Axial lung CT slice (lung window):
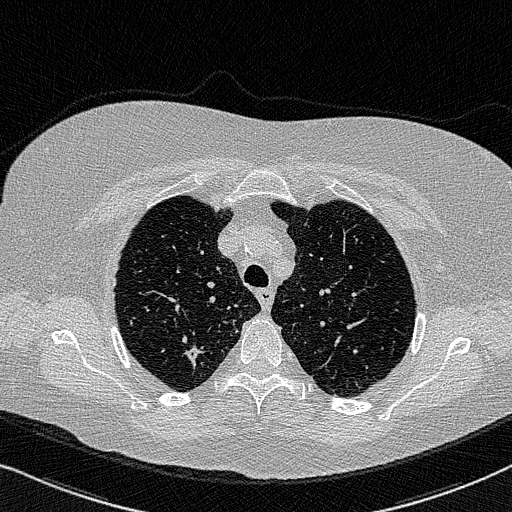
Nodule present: yes
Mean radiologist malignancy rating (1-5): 4.25